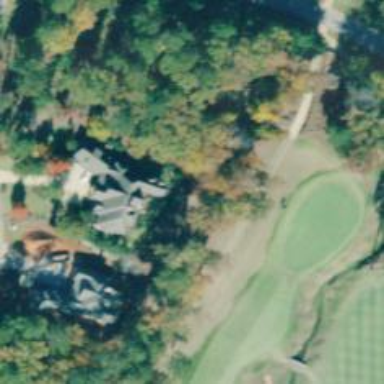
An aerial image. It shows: Path for both roads and golfers.